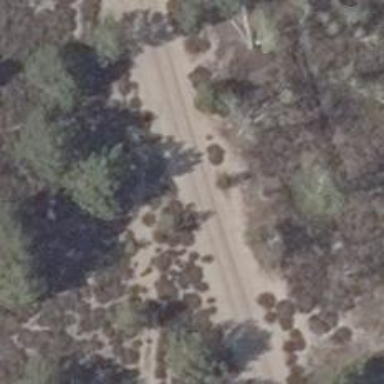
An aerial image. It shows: Sandy track with grade 4 tracktype.